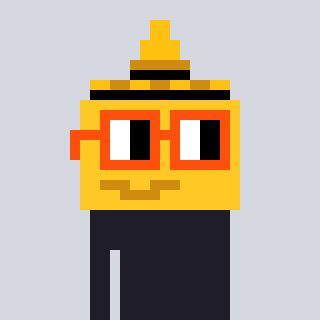
a pixel art character with square orange glasses, a mustard-shaped head and a computerblue-colored body on a cool background